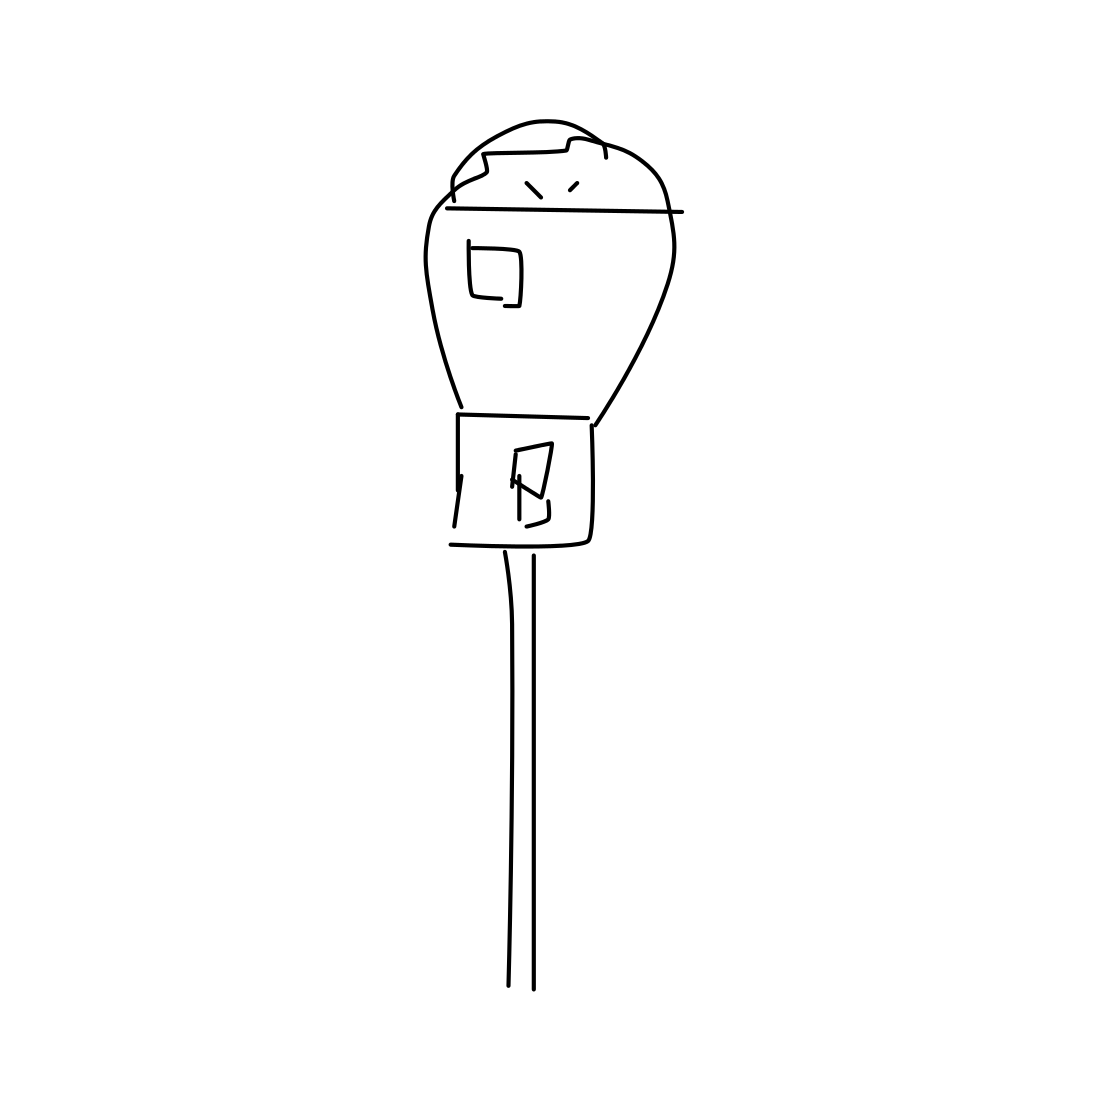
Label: parking meter